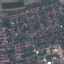
Land use / land cover class: Residential